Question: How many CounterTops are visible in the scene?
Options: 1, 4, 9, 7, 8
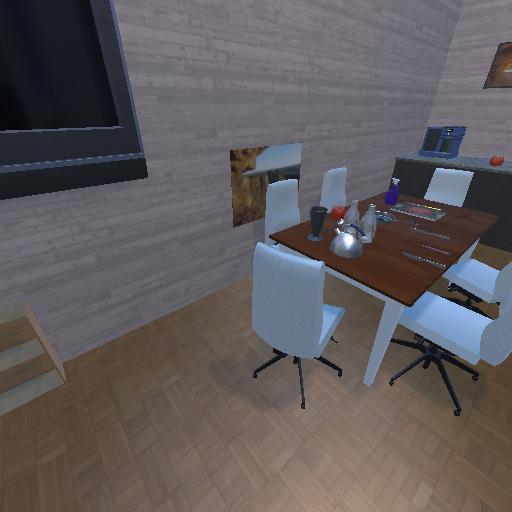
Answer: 1